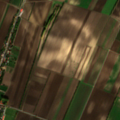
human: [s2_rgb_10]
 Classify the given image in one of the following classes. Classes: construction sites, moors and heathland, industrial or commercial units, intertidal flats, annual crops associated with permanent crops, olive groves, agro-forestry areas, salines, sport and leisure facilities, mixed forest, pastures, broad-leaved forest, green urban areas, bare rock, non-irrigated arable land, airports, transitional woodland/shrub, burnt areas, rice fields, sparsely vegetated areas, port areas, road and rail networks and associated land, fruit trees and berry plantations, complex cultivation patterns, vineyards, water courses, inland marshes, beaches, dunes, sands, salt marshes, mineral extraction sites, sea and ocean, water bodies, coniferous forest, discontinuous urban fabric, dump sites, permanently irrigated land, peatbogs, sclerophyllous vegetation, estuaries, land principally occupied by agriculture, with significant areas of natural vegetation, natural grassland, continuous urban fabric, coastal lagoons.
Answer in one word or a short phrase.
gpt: discontinuous urban fabric, non-irrigated arable land, vineyards